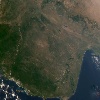
Label: land